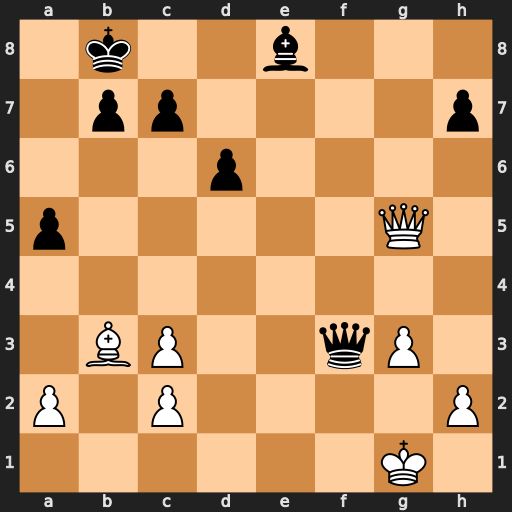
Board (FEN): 1k2b3/1pp4p/3p4/p5Q1/8/1BP2qP1/P1P4P/6K1
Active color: w
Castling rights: -
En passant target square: -
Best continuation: Qd8+ Ka7 Qxe8